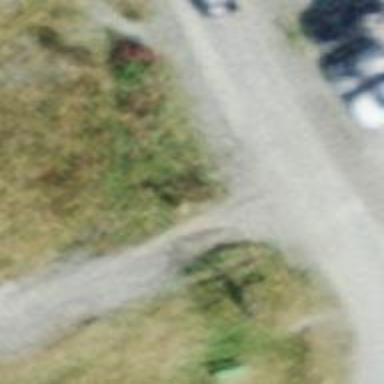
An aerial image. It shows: Unpaved path.